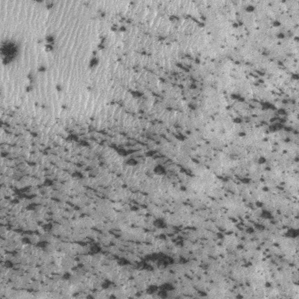
Label: frost